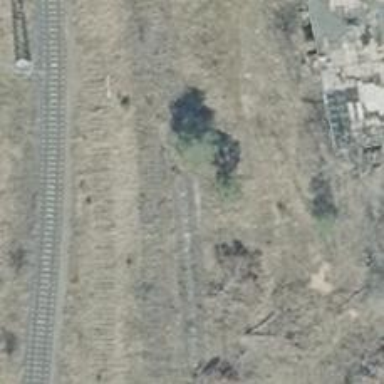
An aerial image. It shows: Abandoned railway yard is depicted.